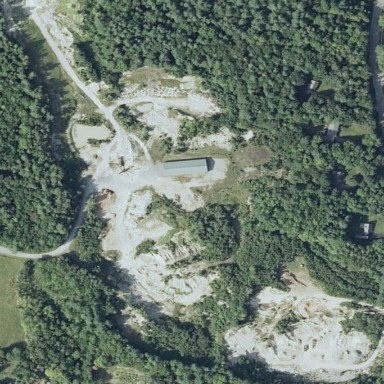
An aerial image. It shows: Quarry area.